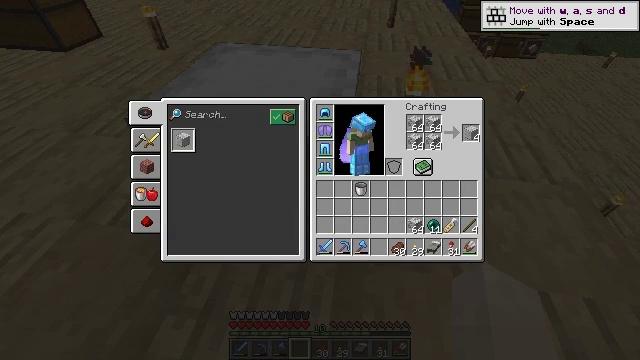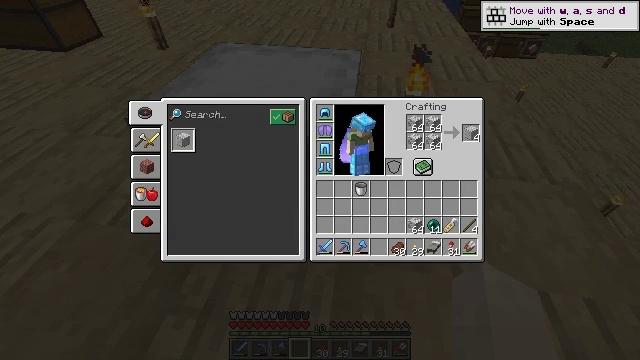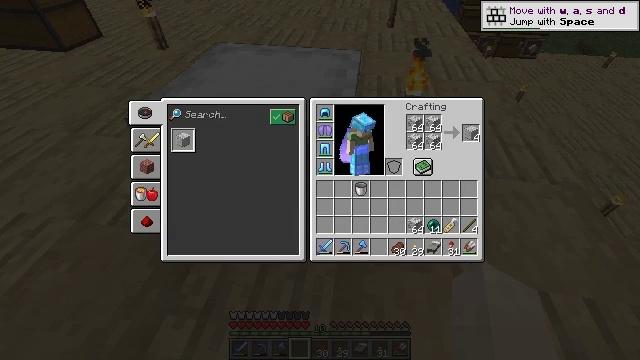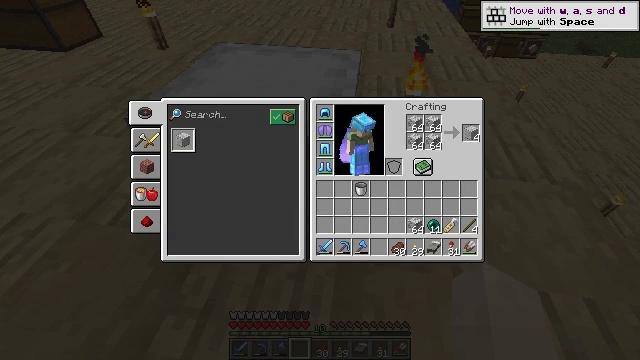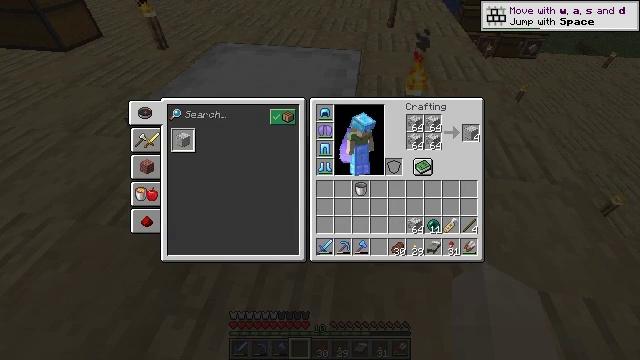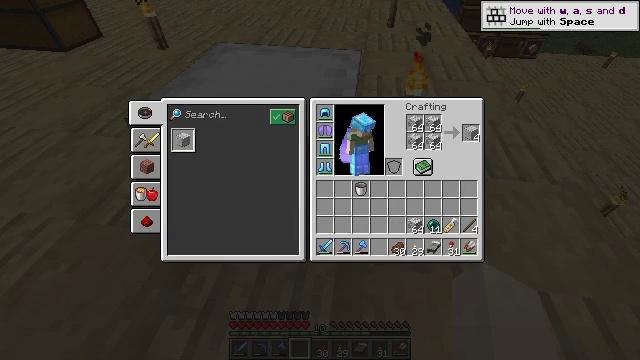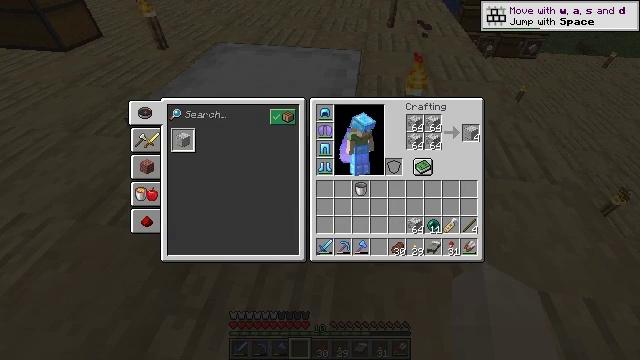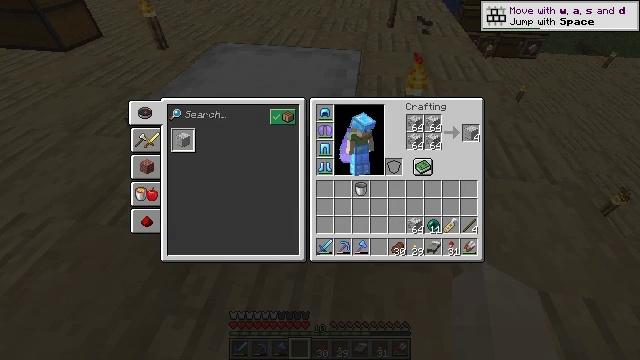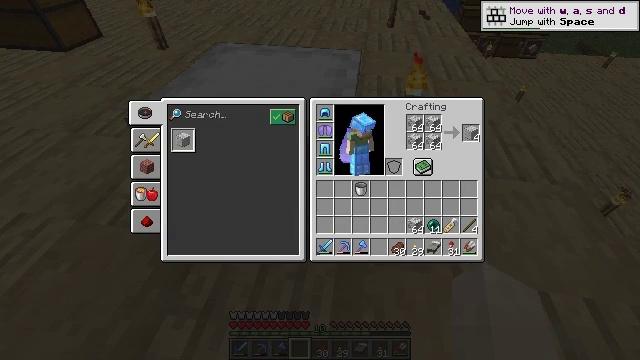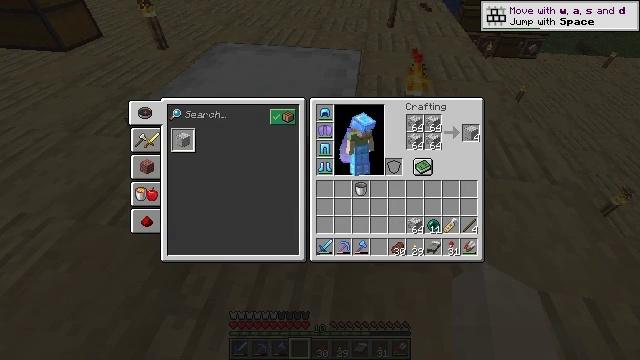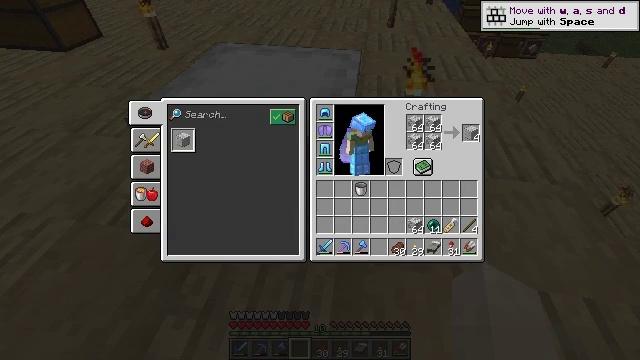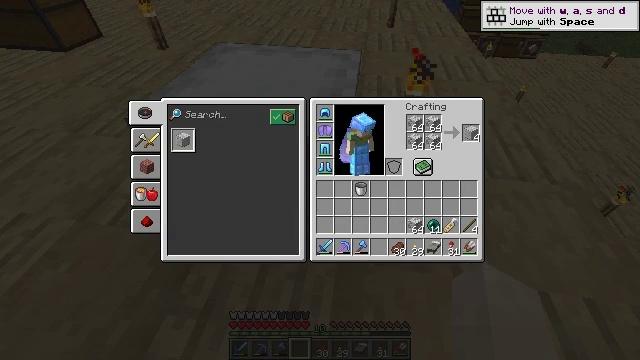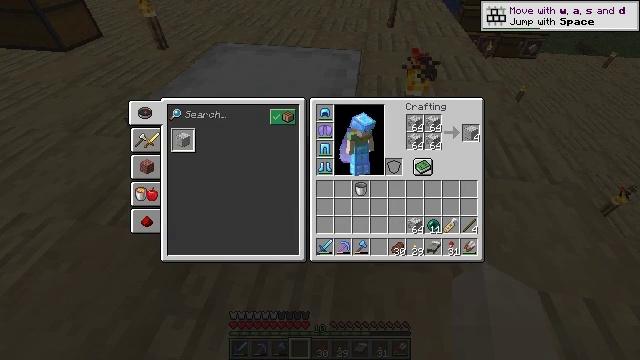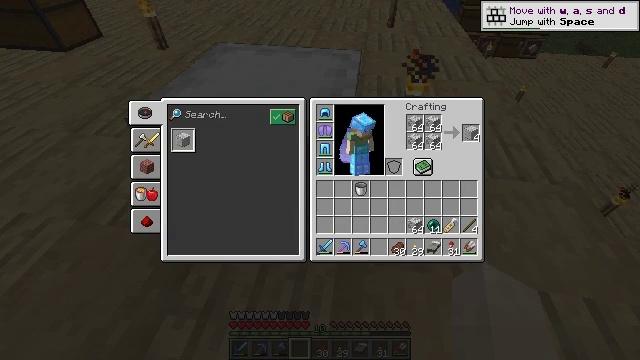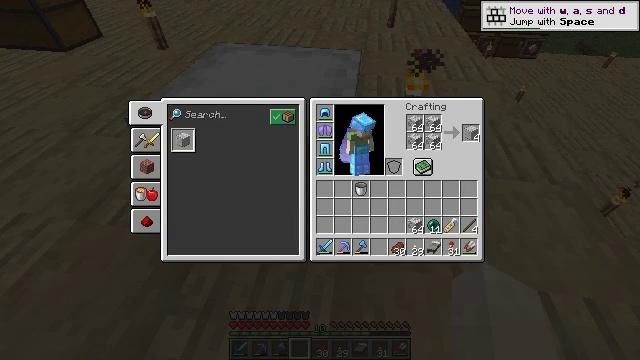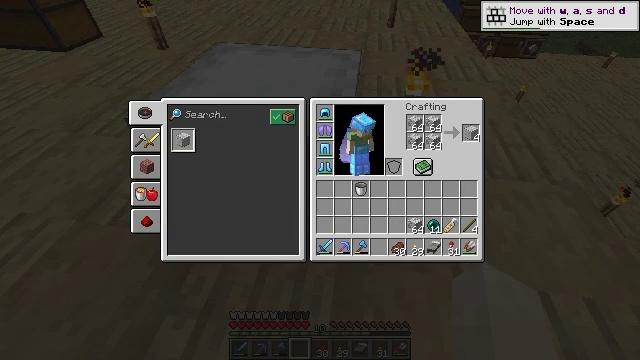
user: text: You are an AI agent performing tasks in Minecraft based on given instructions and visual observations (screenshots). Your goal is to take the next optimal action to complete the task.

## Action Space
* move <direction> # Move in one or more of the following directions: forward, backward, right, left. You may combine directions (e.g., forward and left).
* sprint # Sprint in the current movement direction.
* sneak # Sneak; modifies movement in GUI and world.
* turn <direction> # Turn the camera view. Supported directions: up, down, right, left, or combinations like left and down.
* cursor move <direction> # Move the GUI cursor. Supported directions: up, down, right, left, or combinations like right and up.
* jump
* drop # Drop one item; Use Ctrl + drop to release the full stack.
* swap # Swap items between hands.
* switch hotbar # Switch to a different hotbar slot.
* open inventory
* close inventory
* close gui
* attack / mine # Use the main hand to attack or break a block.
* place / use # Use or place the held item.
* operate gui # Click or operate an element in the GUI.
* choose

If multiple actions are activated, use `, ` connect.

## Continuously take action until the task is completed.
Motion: motion action
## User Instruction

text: Create polished diorite by combining diorite in the crafting interface.
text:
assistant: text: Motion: no_op
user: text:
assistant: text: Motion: no_op
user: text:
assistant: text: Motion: no_op
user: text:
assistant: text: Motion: no_op
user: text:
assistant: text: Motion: no_op
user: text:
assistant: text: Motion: no_op
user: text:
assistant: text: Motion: no_op
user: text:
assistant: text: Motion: no_op
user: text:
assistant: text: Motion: no_op
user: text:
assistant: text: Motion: no_op
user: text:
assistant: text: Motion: no_op
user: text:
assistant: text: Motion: no_op
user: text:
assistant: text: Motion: no_op
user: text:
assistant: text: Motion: no_op
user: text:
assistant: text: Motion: no_op
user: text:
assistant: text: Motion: no_op
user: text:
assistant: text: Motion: no_op
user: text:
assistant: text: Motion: no_op
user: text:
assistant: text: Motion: no_op
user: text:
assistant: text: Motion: no_op
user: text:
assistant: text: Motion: no_op
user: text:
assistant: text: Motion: no_op
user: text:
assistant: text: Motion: no_op
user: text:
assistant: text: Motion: no_op
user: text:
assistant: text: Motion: cursor move left
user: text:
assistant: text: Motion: cursor move up
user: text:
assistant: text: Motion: cursor move up
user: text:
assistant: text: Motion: cursor move up
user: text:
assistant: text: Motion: no_op
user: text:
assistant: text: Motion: cursor move left and up